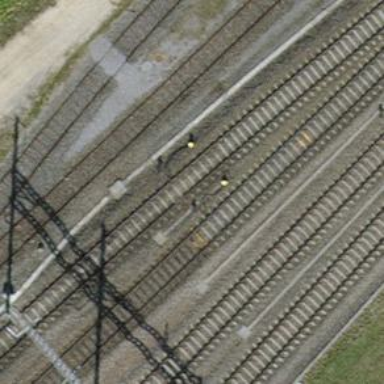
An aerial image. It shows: Railway signal.